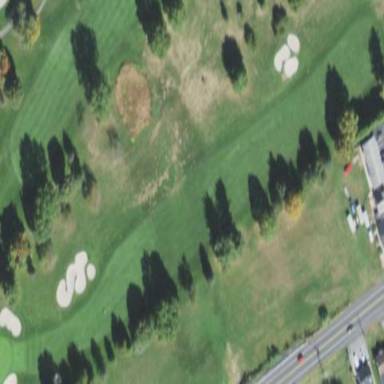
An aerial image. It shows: Golf fairway surrounded by grass.